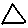
Label: triangle